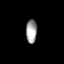
Tissue: prostate
Cell type: T cells
Senescence score: 0.6916
Nuclear area (px): 245
Mean DAPI intensity: 165.551